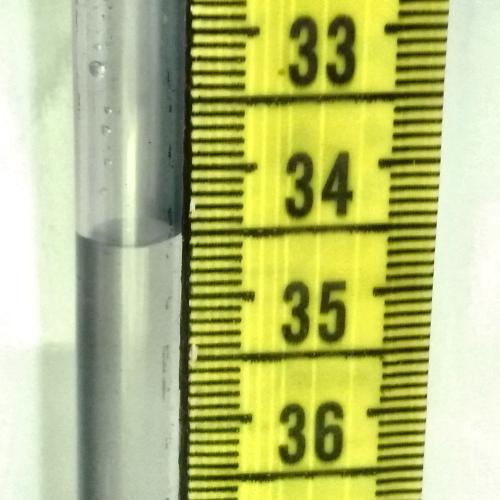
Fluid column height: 34.5 cm